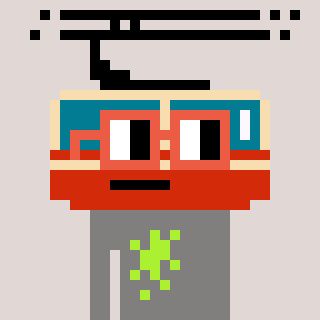
a pixel art character with square orange glasses, a tram wagon-shaped head and a bluegrey-colored body on a warm background